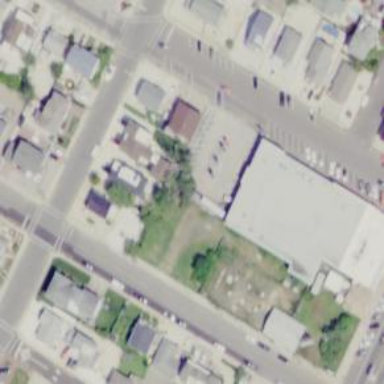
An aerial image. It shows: Retail building.